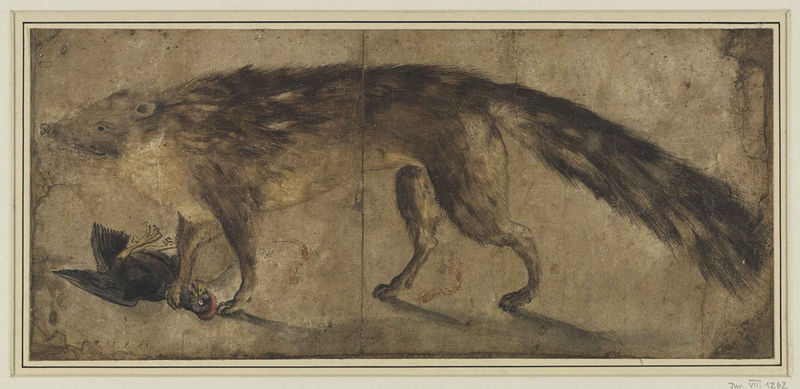
Titel: Fuchs mit Beute
Künstler: Anonym (16. Jh. D)
Standort: Karlsruhe
Institution: Staatliche Kunsthalle Karlsruhe
Schlagwörter: feder, flügel, fuß, gemälde, kopf, schatten, vogel, weiß, wolf, aquarell, gelb, ocker, braun, nase, ohr, schwarz, zeichnung, rot, tier, tiere, beige, augen, federn, gefieder, gesicht, pelz, rahmen, stein, taube, tod, tot, signatur, natur, gehen, boden, auge, haare, blatt, ohren, beine, fell, schwanz, schweif, bein, füße, papier, rahmung, gans, schnabel, risse, grafik, graphik, wasserfarbe, wild, rt, wein, pfoten, bauch, kohle, seite, beschriftung, krallen, jagd, pfote, geflügel, fuchs, amsel, beute, erlegt, schnauze, maul, fressen, fleckig, töten, hahn, huhn, wildschwein, rabe, räuber, inventarnummer, grautöne, toter vogel, hyäne, raubtier, ratte, krähe, dachs, schwarnz, volgel, marder, schmuddelig, is, iltis, specht, raubiter, hühnerfüße, schwarzspecht, räudig, rotspecht, schnagel, 1262